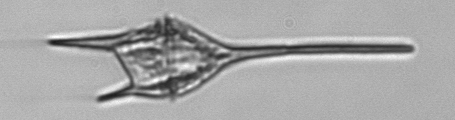
Label: Tripos_lineatus